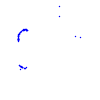
Particle: pion